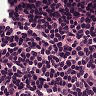
Metastatic tissue present: no